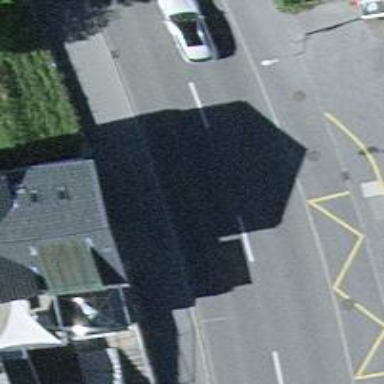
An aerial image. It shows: Bus stop equipped with public transport stop position.